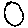
Label: circle